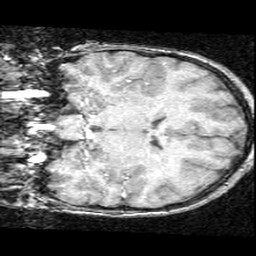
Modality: T1w
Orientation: coronal
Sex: male
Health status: ill
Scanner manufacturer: ge
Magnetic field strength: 1.5 T
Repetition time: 21 s
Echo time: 0.008 s